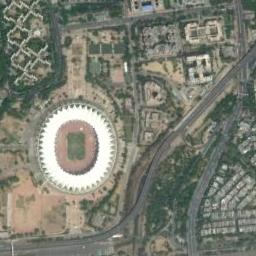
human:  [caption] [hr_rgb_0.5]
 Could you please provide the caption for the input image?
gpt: The stadium is on the bare land next to some buildings and trees .

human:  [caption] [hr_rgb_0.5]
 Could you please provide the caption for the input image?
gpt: This stadium has seats on two sides only .

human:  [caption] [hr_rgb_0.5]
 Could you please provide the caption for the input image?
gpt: Many buildings of different shapes are beside the stadium .

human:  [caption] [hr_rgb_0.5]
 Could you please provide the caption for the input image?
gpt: The circular stadium is surrounded by roads and residential areas, Surrounded by vegetation .

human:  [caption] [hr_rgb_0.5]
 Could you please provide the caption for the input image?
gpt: There are some bare land around the stadium with a white roof .